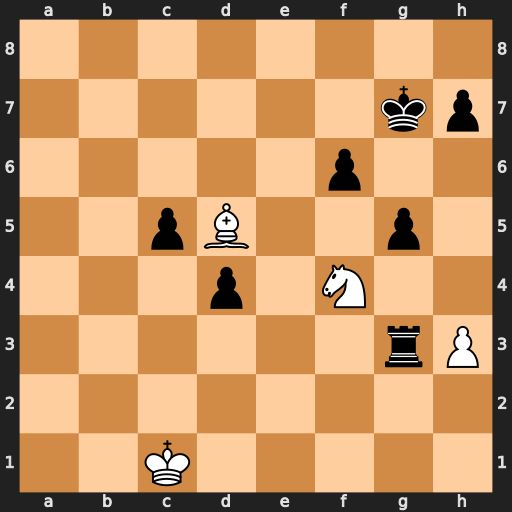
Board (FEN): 8/6kp/5p2/2pB2p1/3p1N2/6rP/8/2K5
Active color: w
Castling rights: -
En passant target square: -
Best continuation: Nh5+ Kg6 Nxg3